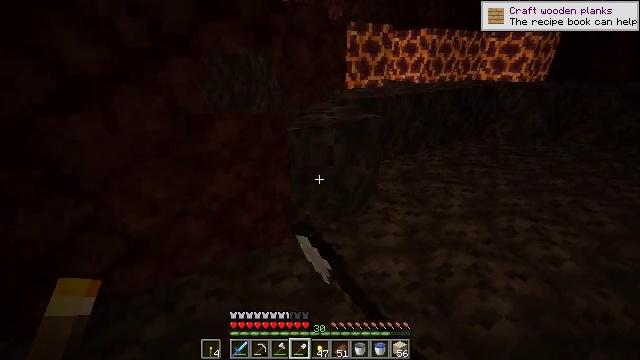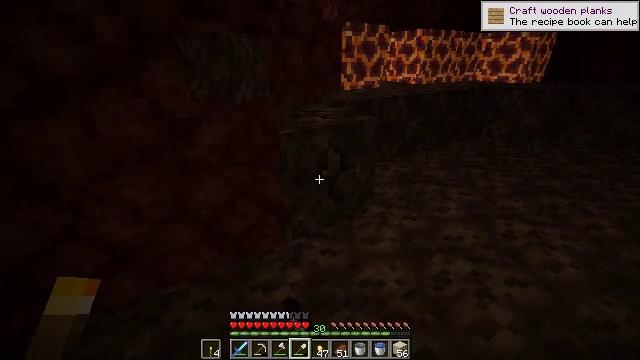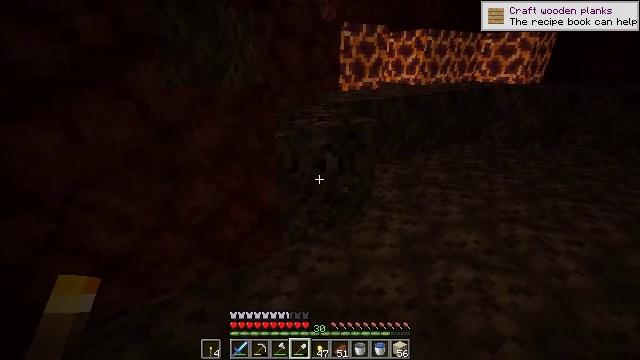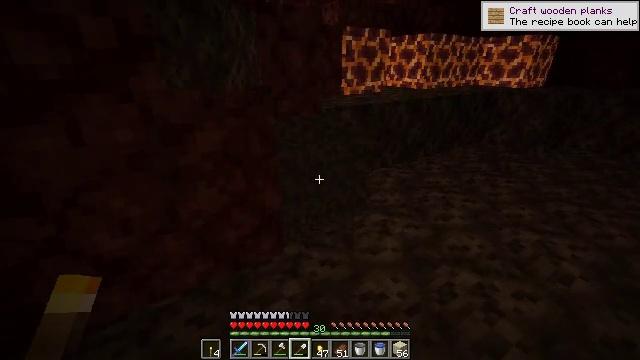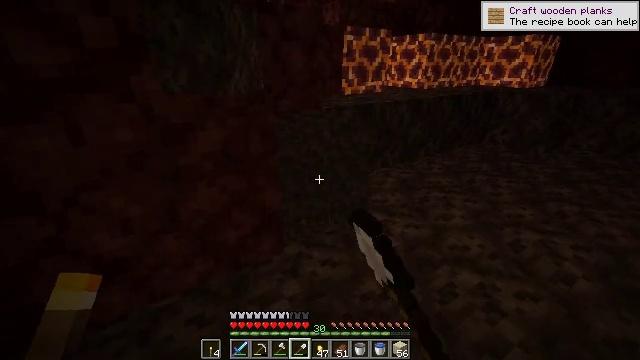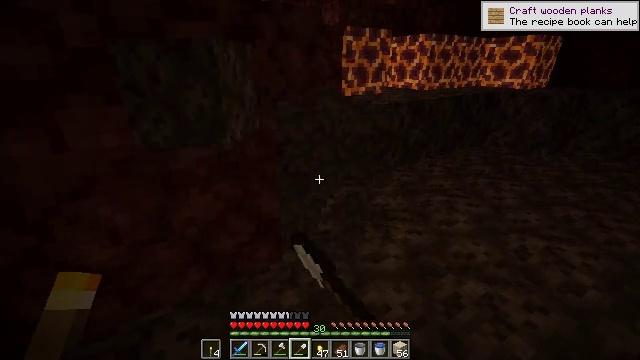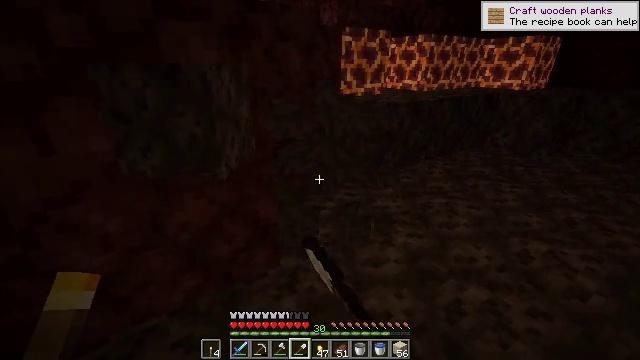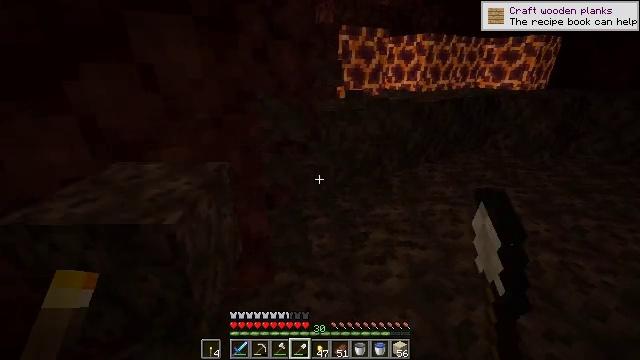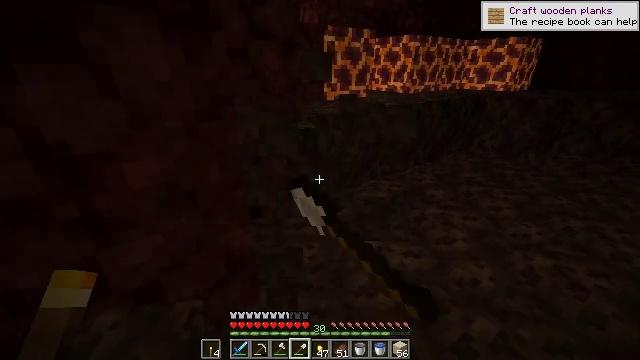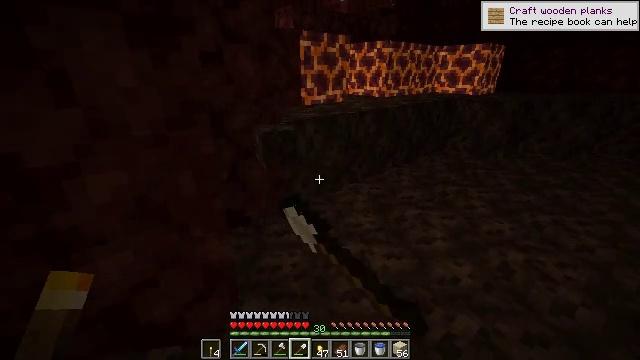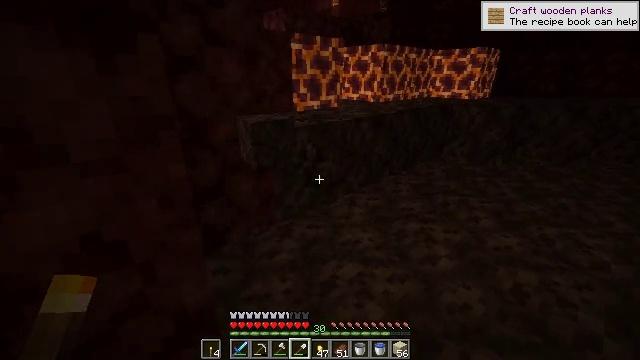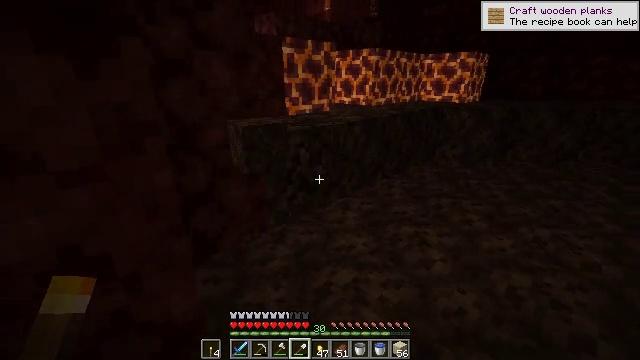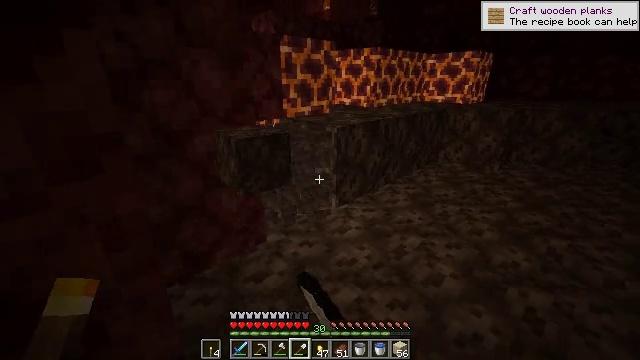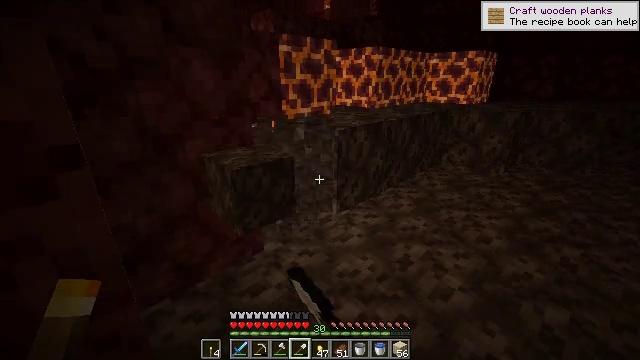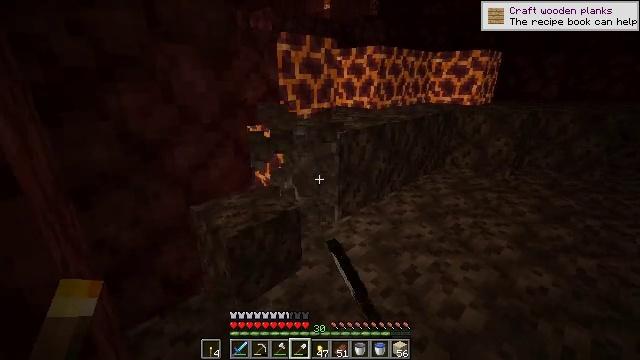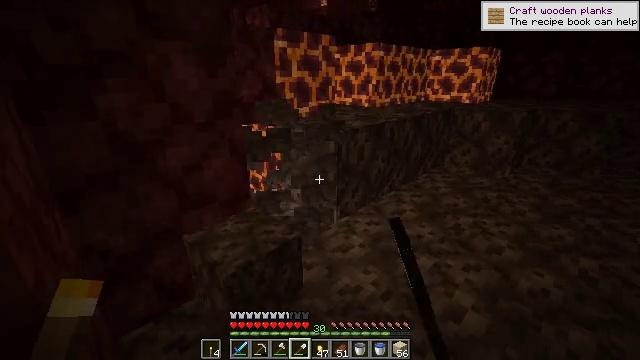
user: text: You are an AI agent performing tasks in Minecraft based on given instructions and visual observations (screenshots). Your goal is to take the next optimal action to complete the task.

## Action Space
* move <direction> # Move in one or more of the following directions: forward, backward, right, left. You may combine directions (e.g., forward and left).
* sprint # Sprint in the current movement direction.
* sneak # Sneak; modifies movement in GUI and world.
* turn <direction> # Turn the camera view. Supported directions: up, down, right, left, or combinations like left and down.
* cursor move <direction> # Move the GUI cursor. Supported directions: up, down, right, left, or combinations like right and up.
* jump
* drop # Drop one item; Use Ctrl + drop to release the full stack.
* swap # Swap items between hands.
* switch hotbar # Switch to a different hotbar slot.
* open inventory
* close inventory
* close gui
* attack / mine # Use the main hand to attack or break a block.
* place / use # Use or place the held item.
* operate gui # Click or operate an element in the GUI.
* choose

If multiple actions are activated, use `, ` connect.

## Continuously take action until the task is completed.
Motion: motion action
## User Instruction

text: Gather soul sand from the Nether.
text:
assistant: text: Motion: move forward, attack / mine
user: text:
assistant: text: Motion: attack / mine
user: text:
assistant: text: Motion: attack / mine
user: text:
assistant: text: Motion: attack / mine
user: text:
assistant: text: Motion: move forward, attack / mine
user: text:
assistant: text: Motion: move forward, attack / mine
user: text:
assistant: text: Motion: move forward, attack / mine
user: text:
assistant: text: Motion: move forward, turn right, attack / mine
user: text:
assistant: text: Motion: move forward, turn right, attack / mine
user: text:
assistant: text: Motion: move forward, turn right, attack / mine
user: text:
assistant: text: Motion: move forward, turn right, attack / mine
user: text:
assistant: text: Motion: move forward, attack / mine
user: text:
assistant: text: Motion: move forward, attack / mine
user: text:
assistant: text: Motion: move forward, attack / mine
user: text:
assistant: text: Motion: move forward, attack / mine
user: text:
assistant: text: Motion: move forward, attack / mine
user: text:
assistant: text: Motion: move forward, attack / mine
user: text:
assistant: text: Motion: move forward, turn right, attack / mine
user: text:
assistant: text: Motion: move forward, turn right, attack / mine
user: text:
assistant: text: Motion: move forward, turn right, attack / mine
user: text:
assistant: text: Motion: move forward, attack / mine
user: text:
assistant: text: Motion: move forward, attack / mine
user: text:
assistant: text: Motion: move forward, turn right, attack / mine
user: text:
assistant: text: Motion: move forward, attack / mine
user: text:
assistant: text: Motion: move forward, turn right, attack / mine
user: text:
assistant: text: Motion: move forward, turn right, attack / mine
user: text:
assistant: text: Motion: move forward, attack / mine
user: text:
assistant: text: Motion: move forward, attack / mine
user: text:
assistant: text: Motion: move forward, attack / mine
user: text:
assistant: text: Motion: move forward, attack / mine